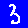
Digit: 3